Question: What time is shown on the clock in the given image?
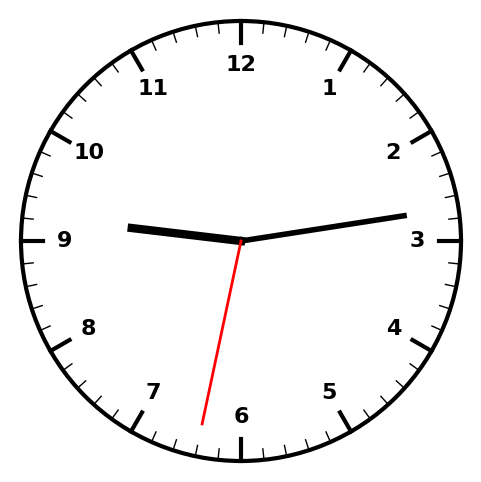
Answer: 09:13:32